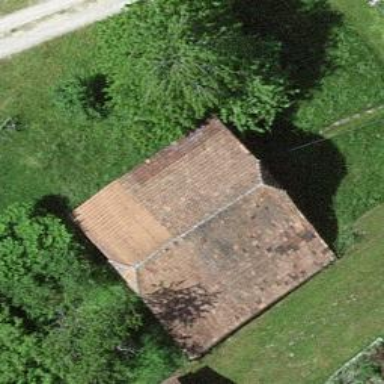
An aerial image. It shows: Rural barn.